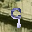
Label: 9